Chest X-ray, PA view. Patient: 21 years old, sex M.
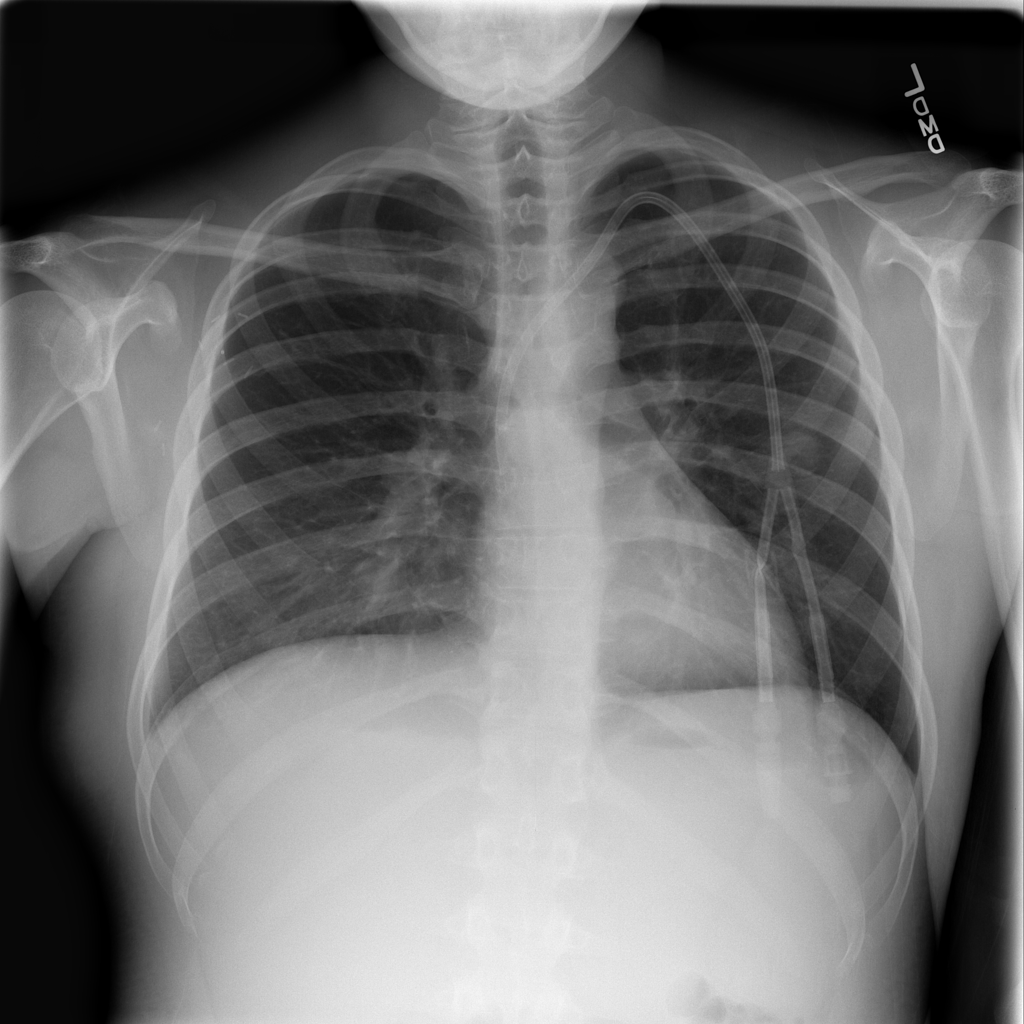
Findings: No Finding